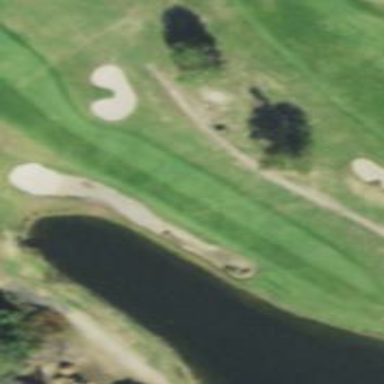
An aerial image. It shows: Sandy area is golf bunker.